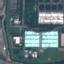
Label: Industrial